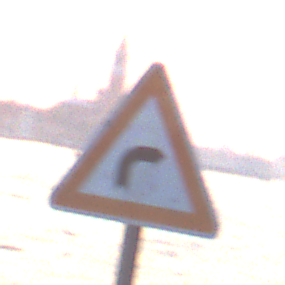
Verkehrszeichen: KurveRechts
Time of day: SunriseSunset
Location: Outdoor (Urban)
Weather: Clear
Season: NotSpecified
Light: Natural